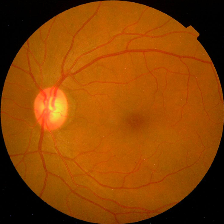
Diabetic retinopathy grade: No DR